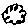
Label: cloud